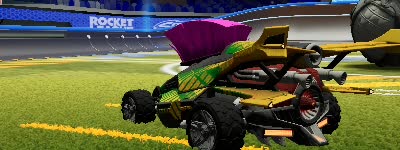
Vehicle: aftershock